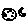
Label: moon